Question: I have no idea if this is even possible.
For styling purposes, I have a div with an input field in it. I want to put the cursor (the blinking ) on the input field (basically allow the user to start their input) once they click the surrounding div of the input field.
This image might explain my problem better. I colored the inputfield blue to better illustrate the issue:

Is this possible?
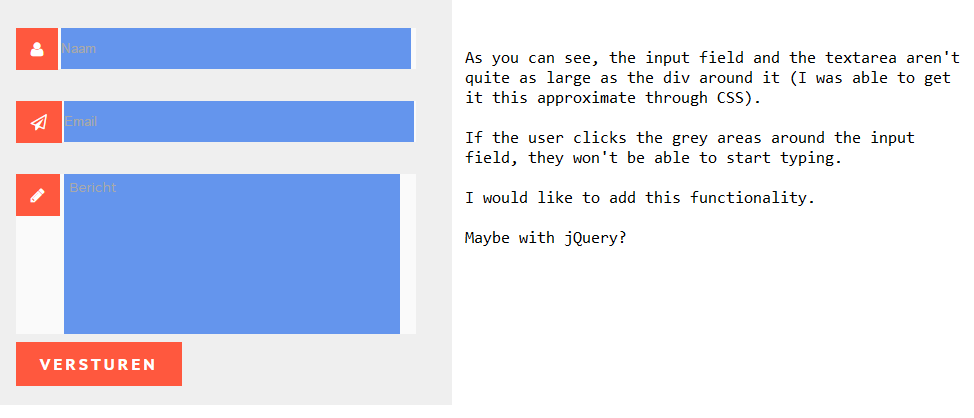
Answer: Yes, it is possible with jQuery:
'''
$(".area").click(function() {
$(this).find("input,textarea").focus();
});
'''
'''
.area {
padding: 20px;
background: #ccc;
}
'''
'''
<script src="https://ajax.googleapis.com/ajax/libs/jquery/2.1.1/jquery.min.js"></script>
<div class="area">
<input type="text">
</div>
'''
However you might not need jQuery. You can use 'label' tag and its standard behaviour:
'''
.area {
padding: 20px;
background: #ccc;
display: block;
}
'''
'''
<label class="area" for="name">
<input type="text" id="name">
</label>
'''